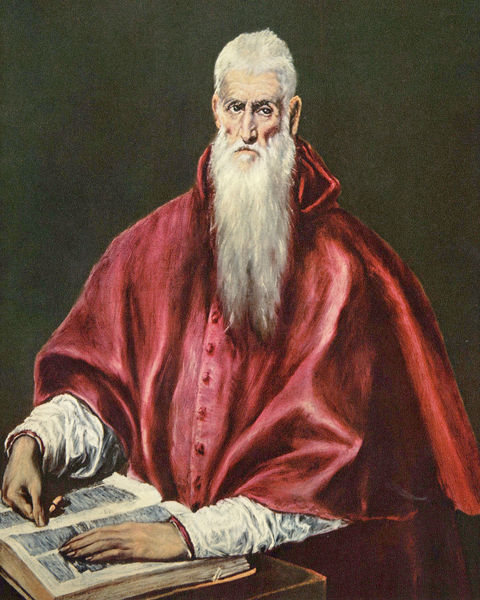
Titel: Der hl. Hieronymus im Kardinalsornat
Künstler: El Greco
Standort: London
Institution: National Gallery
Schlagwörter: blau, gemälde, hand, kopf, mann, schatten, umhang, weiß, grün, braun, daumen, finger, geste, grau, haar, hintergrund, licht, mund, nase, ohr, raum, schwarz, stirn, tisch, zimmer, blick, rot, beige, alt, bart, hemd, arm, augen, bibel, böse, falten, gesicht, kleidung, kragen, lang, leinen, samt, stehen, vollbart, ärmel, hände, portrait, porträt, spiegelung, kirche, schlank, land, geistlicher, gewand, haare, interieur, kutte, mantel, stoff, bruststück, knopf, ohren, traurig, spanien, schrift, wangen, ecke, liegen, ruhen, zwei, alter mann, lehrer, klein, spalten, weis, oliv, bischof, bishop, cardinal, church, hands, papst, pope, priest, red, religious, robes, white, black, face, green, hair, nose, old, painting, robe, table, ernst, schmal, glanz, lesen, gown, print, glänzend, überwurf, zeigen, knöpfe, knopfleiste, reflexion, satin, tischkante, holztisch, hager, buch, gross, mundwinkel, text, stirnfalten, kardinal, tizian, tischplatte, gestus, talar, seiten, pfarrer, eingefallen, wangenknochen, runzeln, fingernägel, tischecke, halbporträt, schreiben, christlich, man, klerus, priester, knopfreihe, zugeknöpft, background, ear, head, reflektion, vatikan, legen, heiliger, eyes, male, gelehrter, studium, cape, weiser, coat, elderly, mouth, buttons, überlängt, el greco, beard, saint, weise, holzplatte, purpur, kaputze, kapuze, reading, person, manieriert, human, arms, cheeks, proportion, ears, monk, religion, read, umhng, eye, cloth, katholisch, fingers, zeigegestus, book, abt, einmerken, lips, albe, vers, nikolaus, weisshaarig, pointing, stirnrunzeln, kirchenfürst, greco, bible, forehead, page, palms, textstelle, beard white, dauem, eingefallene wangen, grosse ohren, kirchenmitglied, kleiner kopf, knopfleite, langer bart, markieren, open, pabst, stelle, verhältniss, wngen, button, scholar, fellmantel, potrait, nail, sleeves, serious, manuscript, kasel, holy, pages, wizard, 1590, 1560, emann, brows, nails, thumb, oldman, white beard, papstr, häündew, huge, red coat, long beard, prist, fpletz, papsst, scholarly, bishope, bishob, monach, huge body, gigantic